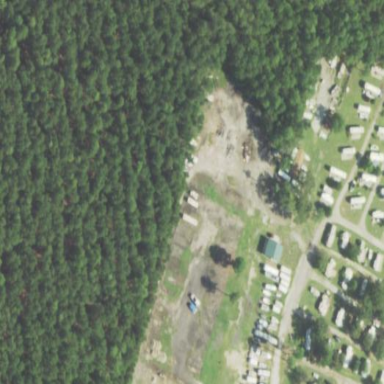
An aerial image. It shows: RV storage facility.